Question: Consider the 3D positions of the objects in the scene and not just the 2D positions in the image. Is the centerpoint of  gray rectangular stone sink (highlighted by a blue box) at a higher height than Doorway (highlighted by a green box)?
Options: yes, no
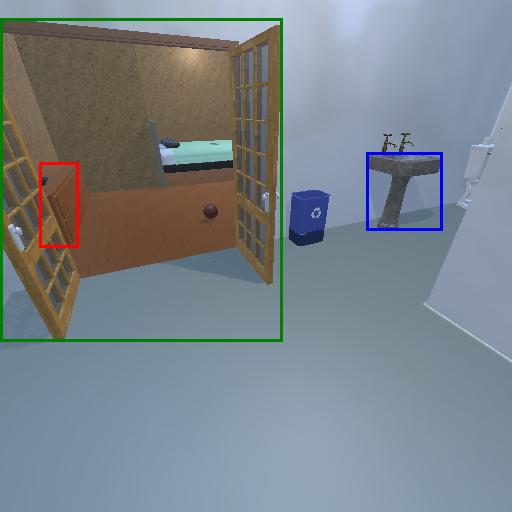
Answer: yes